Question: I analysed the following program using Matlab's 'profile'. Both double and uint64 are 64-bit variables. Why is comparing two double much faster than comparing two uint64? Aren't they both compared bitwise?
'''
big = <PHONE>;
a = uint64(randi(100,big,1));
b = uint64(randi(100,big,1));
c = uint64(zeros(big,1));
tic;
for i=1:big
if a(i) == b(i)
c(i) = c(i) + 1;
end
end
toc;
a = randi(100,big,1);
b = randi(100,big,1);
c = zeros(big,1);
tic;
for i=1:big
if a(i) == b(i)
c(i) = c(i) + 1;
end
end
toc;
'''
This is the measurement of profile:

This is what tictoc measures:
'''
Elapsed time is 6.259040 seconds.
Elapsed time is 0.015387 seconds.
'''
The effect disappears when uint8..uint32 or int8..int32 are used instead of 64-bit data types.
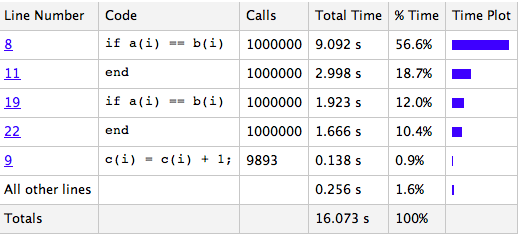
Answer: It's probably a combination of the Matlab interpreter and the underlying CPU not supporting 64-bit int types as well as the others.
Matlab favors 'double' over 'int' operations. Most values are stored in 'double' types, even if they represent integer values. The 'double' and 'int' '==' operations will take different code paths, and MathWorks will have spent a lot more attention on tuning and optimizing the code for 'double' than for ints, especially 'int64'. In fact, older versions of Matlab did not support arithmetic operations on 'int64' at all. (And IIRC, it still doesn't support mixed-integer math.) When you do 'int64' math, you're using less mature, less tuned code, and the same may apply to '=='. Int types are not a priority in Matlab. The presence of the 'int64' may even interfere with the JIT optimizing that code, but that's just a guess.
But there might be an underlying hardware reason for this too. Here's a hypothesis: if you're on 32-bit x86, you're working with 32-bit general purpose (integer) registers. That means the smaller int types can fit in a register and be compared using fast instructions, but the 64-bit int values won't fit in a register, and may take more expensive instruction sequences to compare. The 'double's, even though they are 64 bits wide, will fit in the wide floating-point registers of the x87 floating point unit, and can be compared in hardware using fast floating-point comparison instructions. This means the '[u]int64's are the only ones that can't be compared using fast single-register, single-instruction operations.
If that's the case, if you run this same code on 64-bit x86-64 (in 64-bit Matlab), the difference may disappear because you then have 64-bit wide general purpose registers. But then again, it may not, if the Matlab interpreter's code isn't compiled to take advantage of it.